Question: I want to scroll to a specific div which is inside a div that has scrollbars.

'''
var div_terms = $('#div_terms').offset();
$("#scroll_to_accept").click(function (){
//$(this).animate(function(){
$('html, body').animate({scrollTop: div_terms.top}, "slow");
//});
});
'''
Div terms is the div inside the scrollable div. The link to click to scroll that div is in the '<legend>' which is outside the '<fieldset>' 'div'.
What I want is as soon as the user clicks on the "scroll to end and accept" the div should scroll down to the "div_terms" div as shown in the figure.
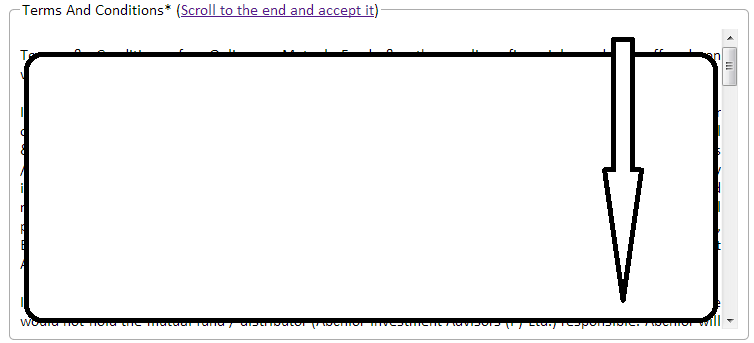
Answer: 1. scroll_to_accept is the id of the link to click.
2. terms is the id of scrollable div
3. div_terms is the position there it needs to be scrolled. var div_terms = $('#div_terms').offset();
$("#scroll_to_accept").click(function (){
scroll_to_terms();
});
function scroll_to_terms()
{
$('#terms').animate({scrollTop: div_terms.top}, "slow");
}